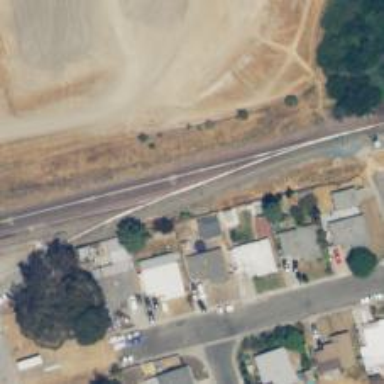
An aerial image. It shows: Rail spur service.